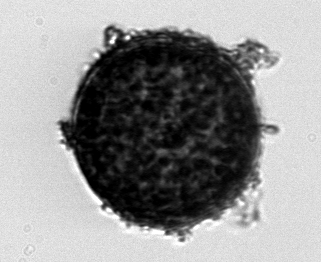
Label: Coscinodiscus